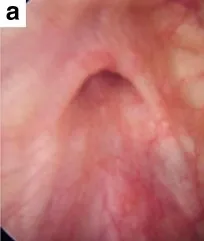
(a) Cystoscopic image of appendicovesical fistula (AVF) in right lateral wall of the bladder dome.
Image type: endoscopy (other_endoscopy)